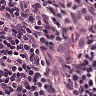
Metastatic tissue present: no